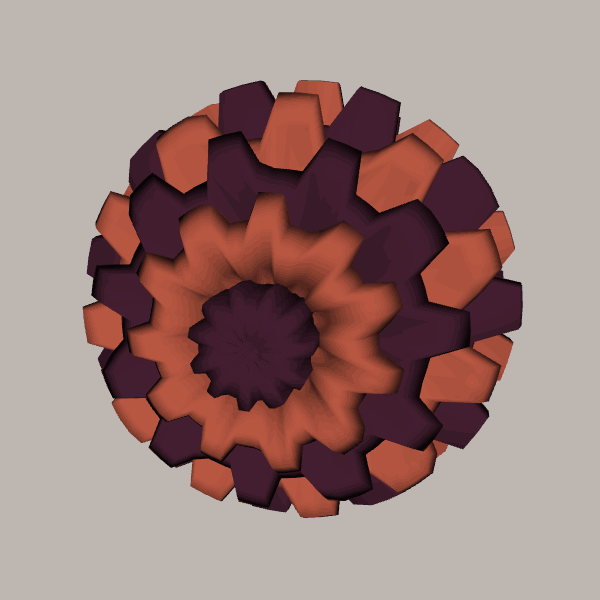
Background: light